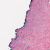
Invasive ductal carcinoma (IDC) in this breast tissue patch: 0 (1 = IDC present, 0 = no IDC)